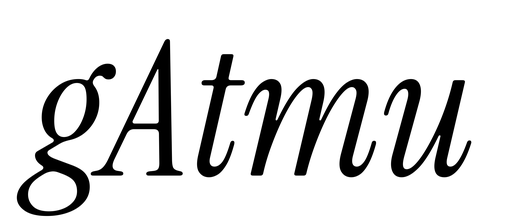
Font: InstrumentSerif-Italic